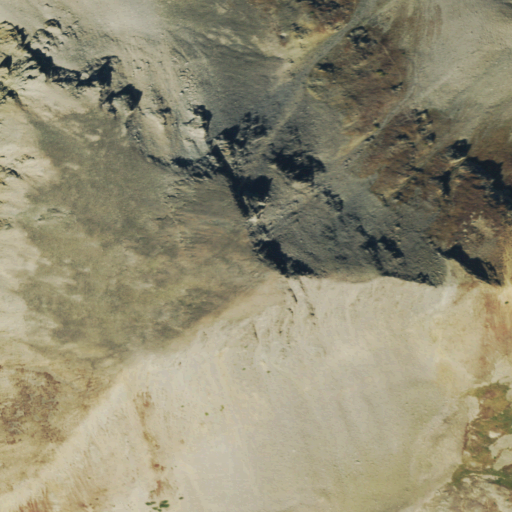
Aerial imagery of mountain in Colorado named Brittle Silver Mountain containing barren land, shrub, grassland, and snow